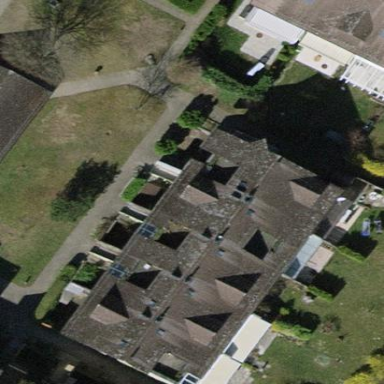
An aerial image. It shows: Terrace building.